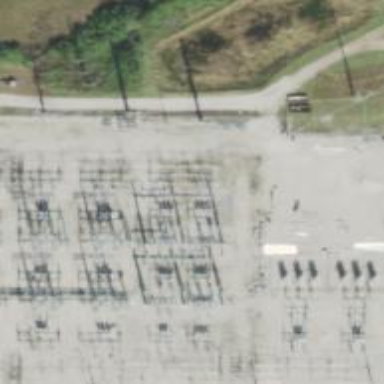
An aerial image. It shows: Switch used for power control.